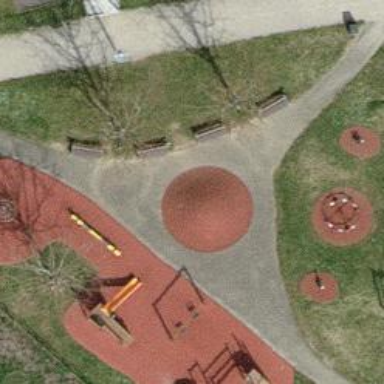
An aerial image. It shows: Bench.